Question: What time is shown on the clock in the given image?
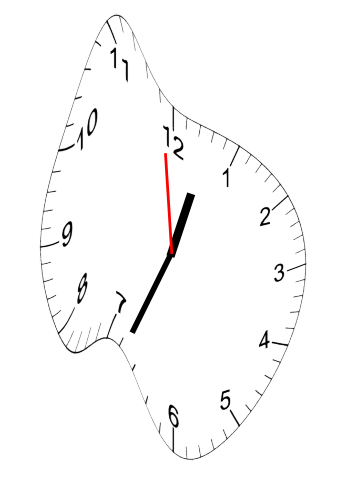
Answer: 12:33:59